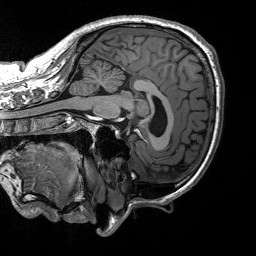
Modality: T1w
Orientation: sagittal
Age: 37
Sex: male
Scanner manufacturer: siemens
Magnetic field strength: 3 T
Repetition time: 2.53 s
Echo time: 0.00219 s